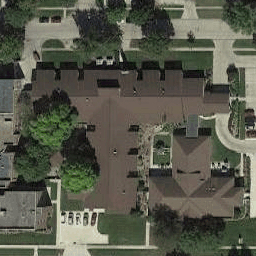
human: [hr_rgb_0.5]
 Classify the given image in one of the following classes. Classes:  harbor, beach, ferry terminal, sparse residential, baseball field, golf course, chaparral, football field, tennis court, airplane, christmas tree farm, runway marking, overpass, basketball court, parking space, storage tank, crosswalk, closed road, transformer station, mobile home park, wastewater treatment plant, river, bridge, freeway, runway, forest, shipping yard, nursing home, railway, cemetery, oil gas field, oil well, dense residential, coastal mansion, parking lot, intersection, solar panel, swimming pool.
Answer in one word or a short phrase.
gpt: nursing home